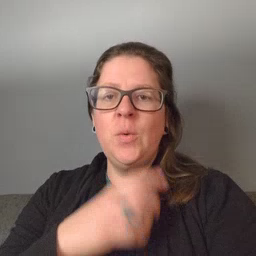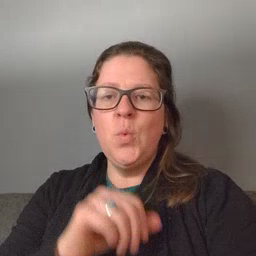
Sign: old